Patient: sex F, age 54
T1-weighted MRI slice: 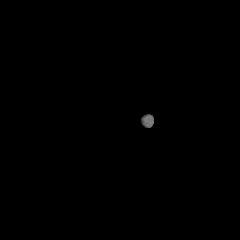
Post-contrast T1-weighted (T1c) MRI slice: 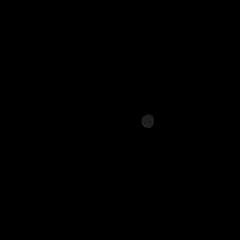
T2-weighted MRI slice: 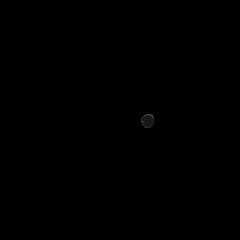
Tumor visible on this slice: no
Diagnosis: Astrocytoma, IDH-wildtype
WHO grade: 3